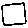
Label: square